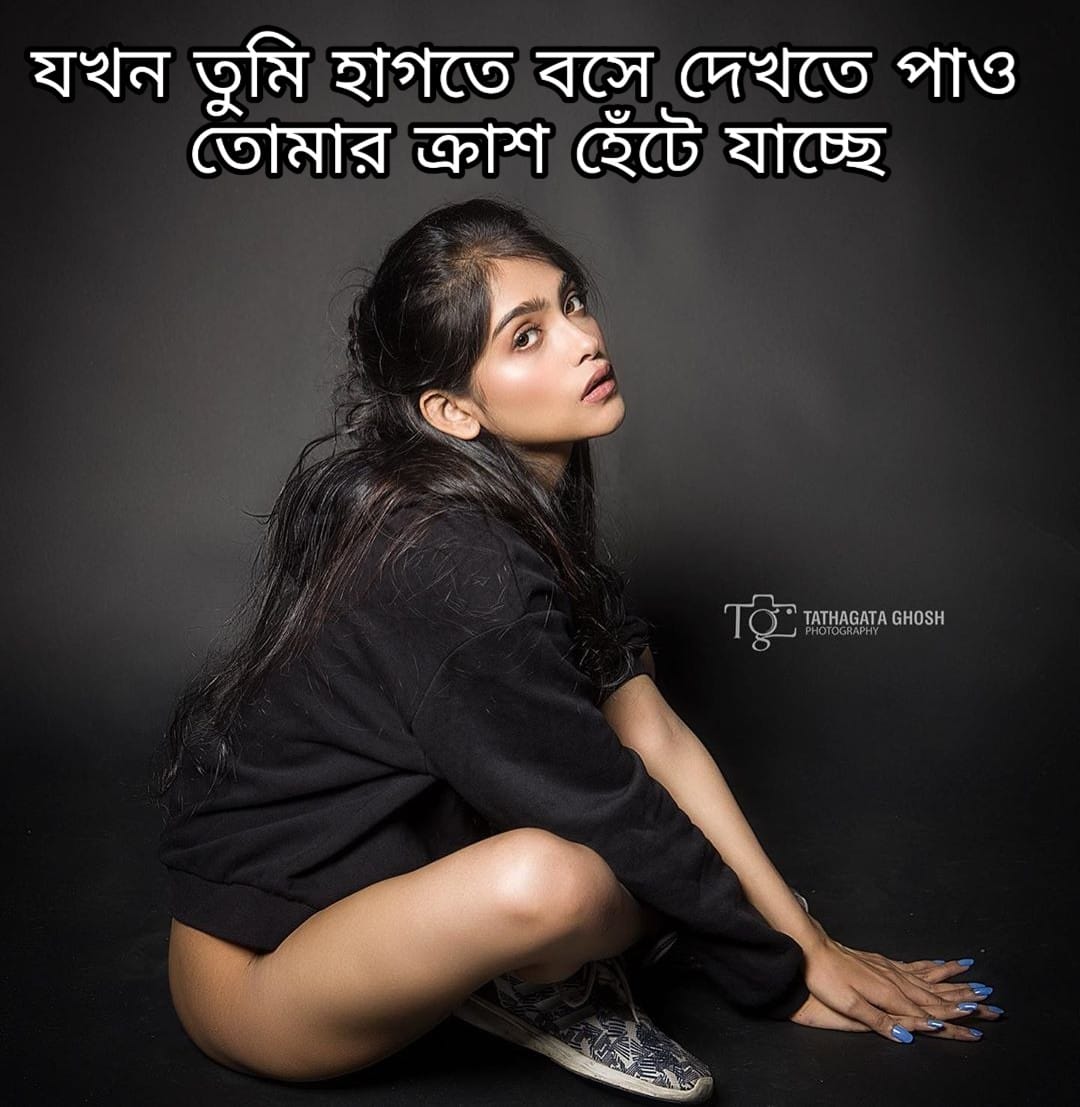
Caption: যখন তুমি হাগতে বসে দেখতে পাও তোমার ক্রাশ হেঁটে যাচ্ছে
Label: hate